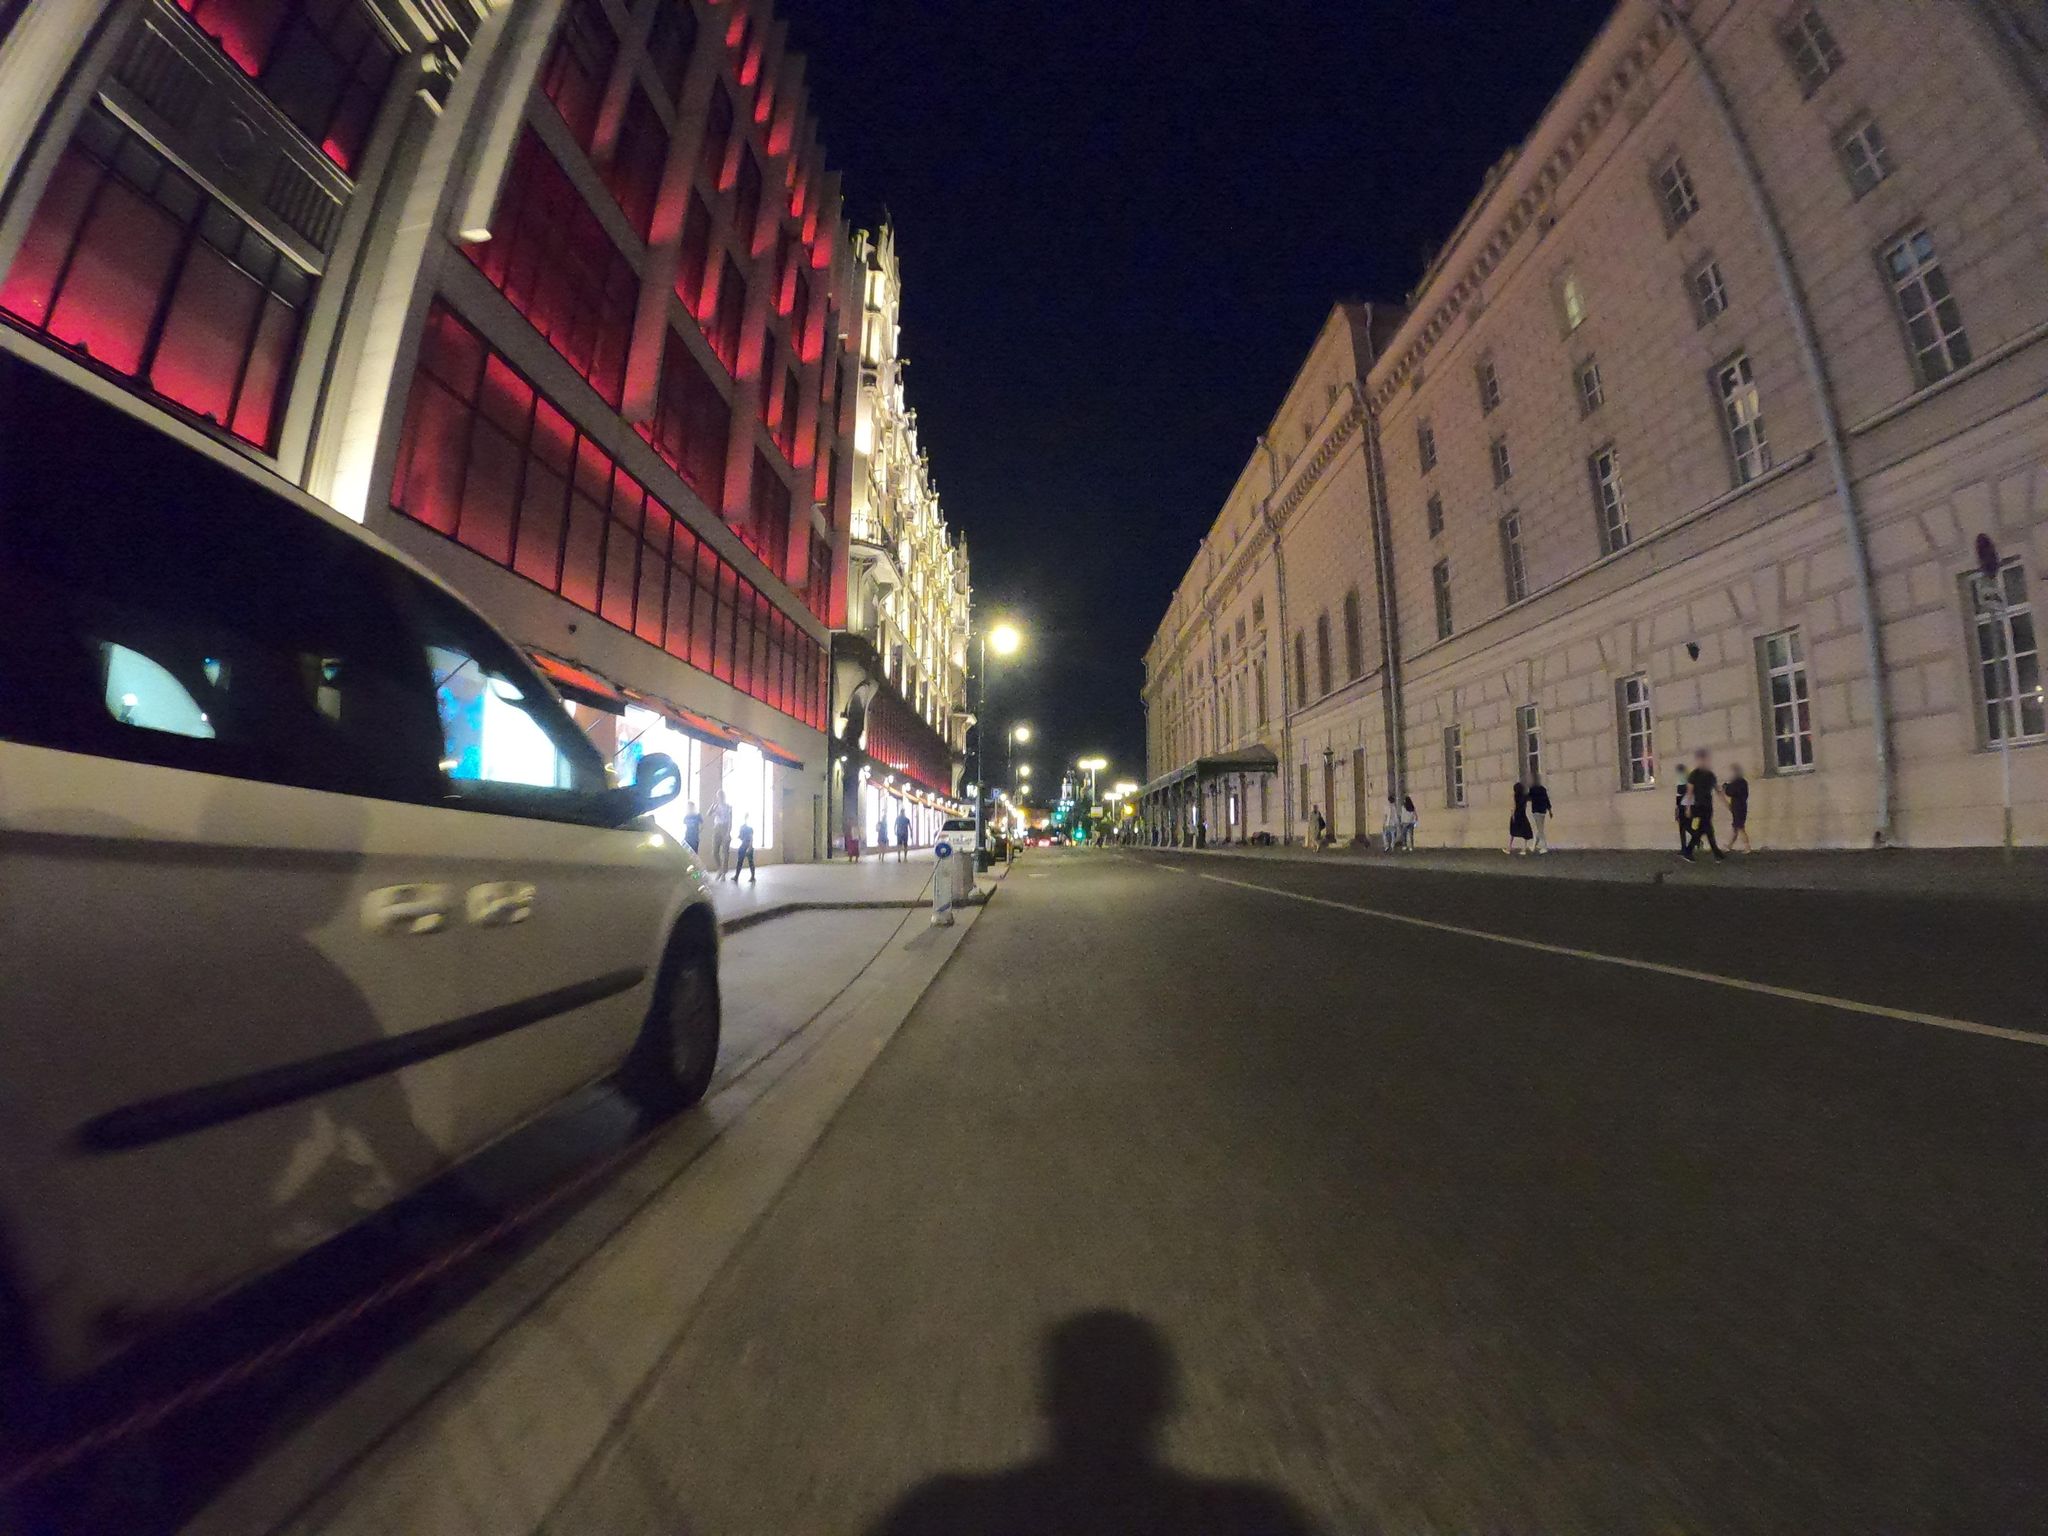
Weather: clear
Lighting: night
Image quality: good
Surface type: driving surface
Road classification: footway
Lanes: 2, 4
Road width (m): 2.2
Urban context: urban centre
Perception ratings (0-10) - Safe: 1.01, Lively: 5.19, Beautiful: 7.18, Boring: 2.02, Depressing: 4.24, Wealthy: 3.59